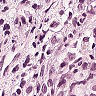
Metastatic tissue present: yes